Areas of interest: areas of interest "Home Furnishing and Building Materials Market"
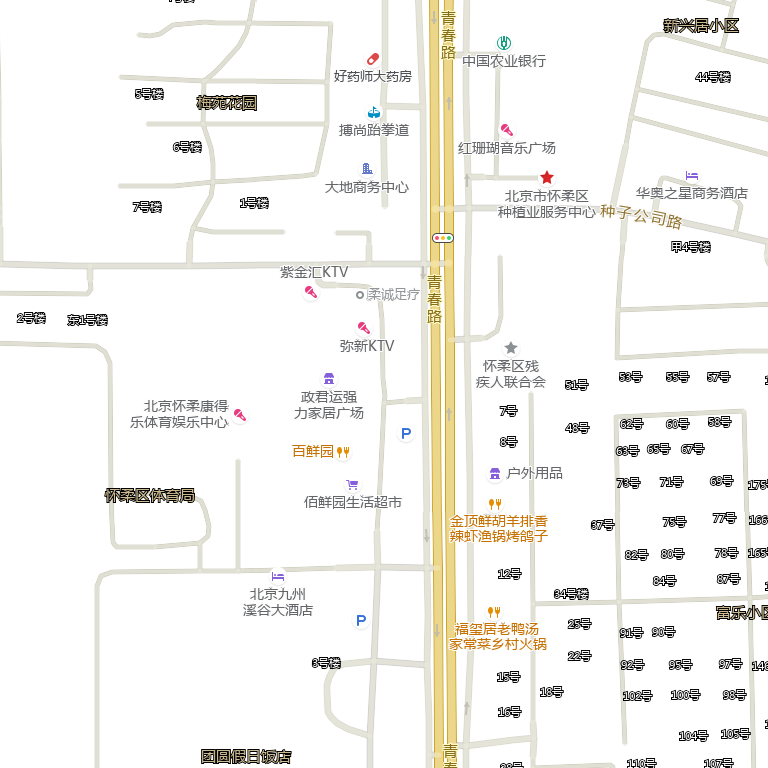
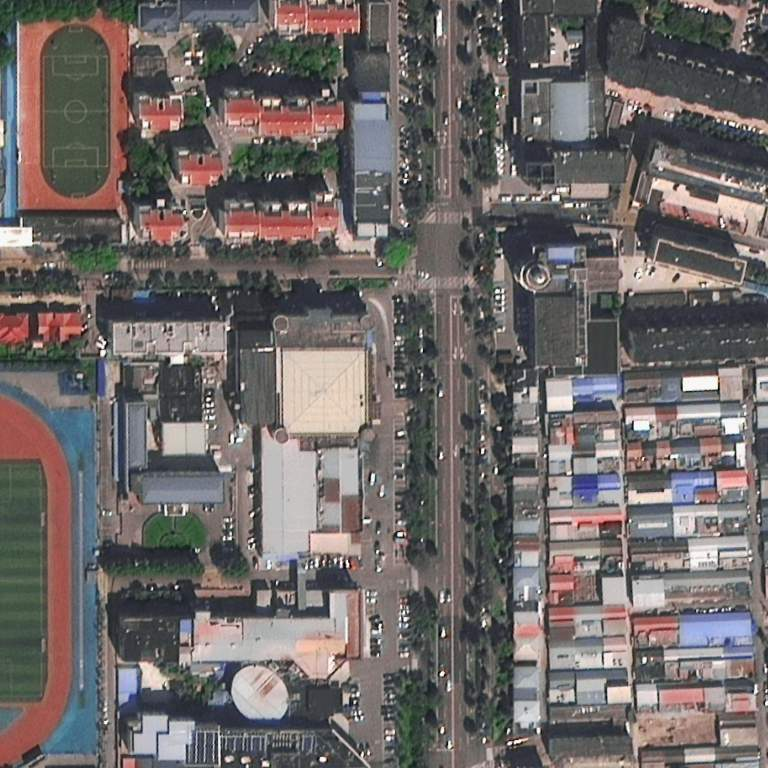